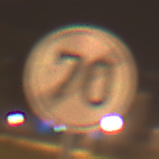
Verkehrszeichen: EndeGeschwindigkeit70
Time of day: Night
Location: Outdoor (Urban)
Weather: PartlyCloudy
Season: NotSpecified
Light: Artificial